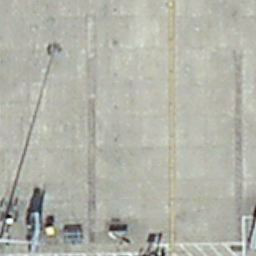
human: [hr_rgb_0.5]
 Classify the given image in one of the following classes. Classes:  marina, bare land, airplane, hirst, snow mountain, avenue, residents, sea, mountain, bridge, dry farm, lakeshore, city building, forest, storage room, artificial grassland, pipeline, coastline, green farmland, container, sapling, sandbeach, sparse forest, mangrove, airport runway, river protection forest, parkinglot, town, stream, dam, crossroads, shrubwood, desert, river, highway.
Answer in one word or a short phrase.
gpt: airport runway